Question: I write this code to execute an ANOVA for a simple dataframe and I want to draw a boxplot out of it
'''
DF <- read.table('chromium.txt',header=TRUE)
Chromium.aov <- aov(Concentration ~ Lab,data=DF)
print(summary(Chromium.aov))
with(DF,boxplot(Concentration,Lab))
'''
here is the text file
'''
Lab Concentration
1 26.1
1 21.5
1 22.0
1 22.6
1 24.9
1 22.6
1 23.8
1 23.2
2 18.3
2 19.7
2 18.0
2 17.4
2 22.6
2 11.6
2 11.0
2 15.7
3 19.1
3 13.9
3 15.7
3 18.6
3 19.1
3 16.8
3 25.5
3 19.7
4 30.7
'''
However, R only show 2 box plots for lab 1 and 2, not 3 and 4, how can I fix this?

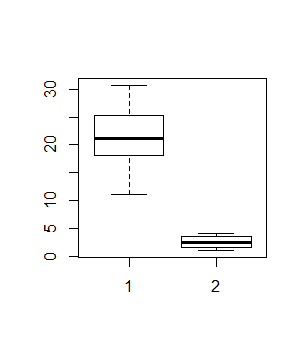
Answer: When you do 'with(DF,boxplot(Concentration,Lab))', you are providing two sets of values to be plotted - 'Concentration' and 'lab'. You want to 'split' the 'Concentration' based on the unique values 'Lab' and then create the 'boxplot'.
'''
boxplot(split(DF$Concentration, DF$Lab))
'''
<URL>